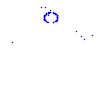
Particle: pion